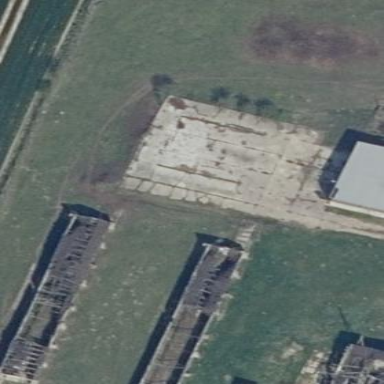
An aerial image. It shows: Farm auxiliary building.